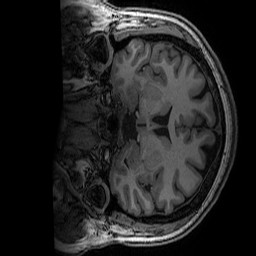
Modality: T1w
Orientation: coronal
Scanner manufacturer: ge
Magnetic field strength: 3 T
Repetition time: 0.007 s
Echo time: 0.00342 s